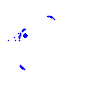
Particle: electron